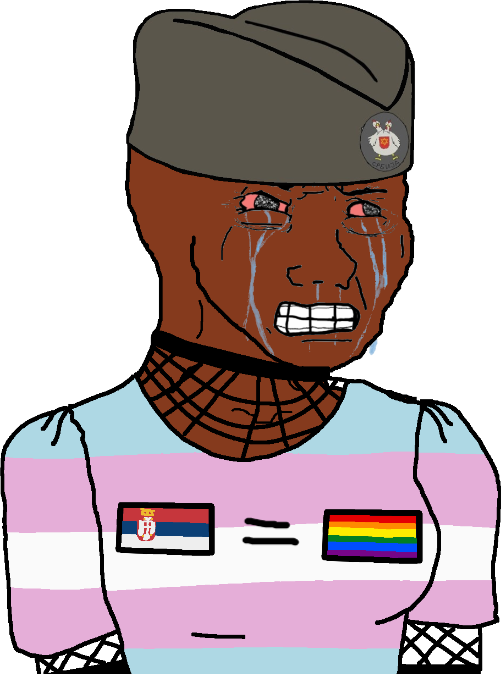
Label: 5_Crying_Wojak